Question: and
Hi Just to know that there is a latency and timeout between the and , Event a Timeout at some times (These a are not random having frequently ) 40% of 100 pings does not have 0ms timeout
if Web worker role and SQL Azure in the same data center WHY there is a timeout as they are communicating using their internal network
Pls Refer the attached screenshots :

Application which runs on this web worker role has a mysteries performance ups and downs .. if may be due to various reasons but what i need to know is that does theses statistics on latency and timeout affects web application performance ?.
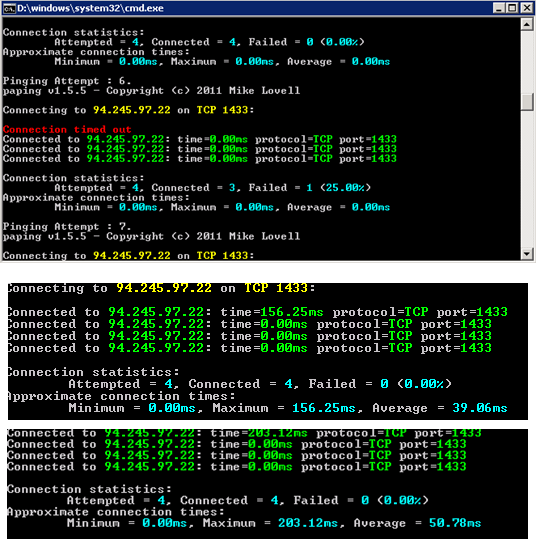
Answer: First of all, you need to know that Windows Azure SQL Database is a multi-tenant, high-density RDBMS offered as a service. That means, that a single server is used by possibly hundreds of customers.
I also suggest that you get to know the <URL>" in WIndows Azure SQL Database.
A good suggested reading is the <URL>.
As for web application performance, after reading the Performance and elasticity guide, I don't think the 200ms that happens once in a while are the core bottleneck.
You will always have ups and downs in a shared environment. You should also expect query execution times to change up and down. This is unavoidable in that kind of environment and something you have to design for and live with. There is no magic wand here, and there is no dedicated server for you (for us) in the case of Windows Azure SQL Database. If you think that you app needs more reliable SQL Server services, you might try the Windows Azure Virtual Machines and bring up a SQL Server cluster by yourself. I guess ( and this is only a guess) that the communication between your cloud service and your VMs, given everything is in the same availability set, will be more predictable.
Well, yes, you might have licensing issues (I'm the expert on licensing). Is the ticket you have opened for the ups and downs? If so, you may try to escalate it (don't know how, but you have your ticket ID, you must also have an assigned engineer and an e-mail about the ticket - reply-to-all to that e-mail). Also, when you created the ticket there must have been a small questionnaire to reflect the business impact of your issue. Then a usual response time must have been assigned to the ticket. If the support has not come back to you within that time, you can definitely escalate it.
Interesting observation that I have is that in all your screenshots only the first packet is delayed, then every consecutive has 0 latency. In all the samples you are providing. If this is your case 10 out of 10 times, then you are definitely not having any issues with latency. I will suggest that you use the "-t" option in the regular ping to send more than 4 packets and observe. I suggest breaking at around 100 packets, and then observe the results. I would not take into account 4 packet samples, where only first one has latency for performance reviewing.